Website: apple
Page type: billing-address
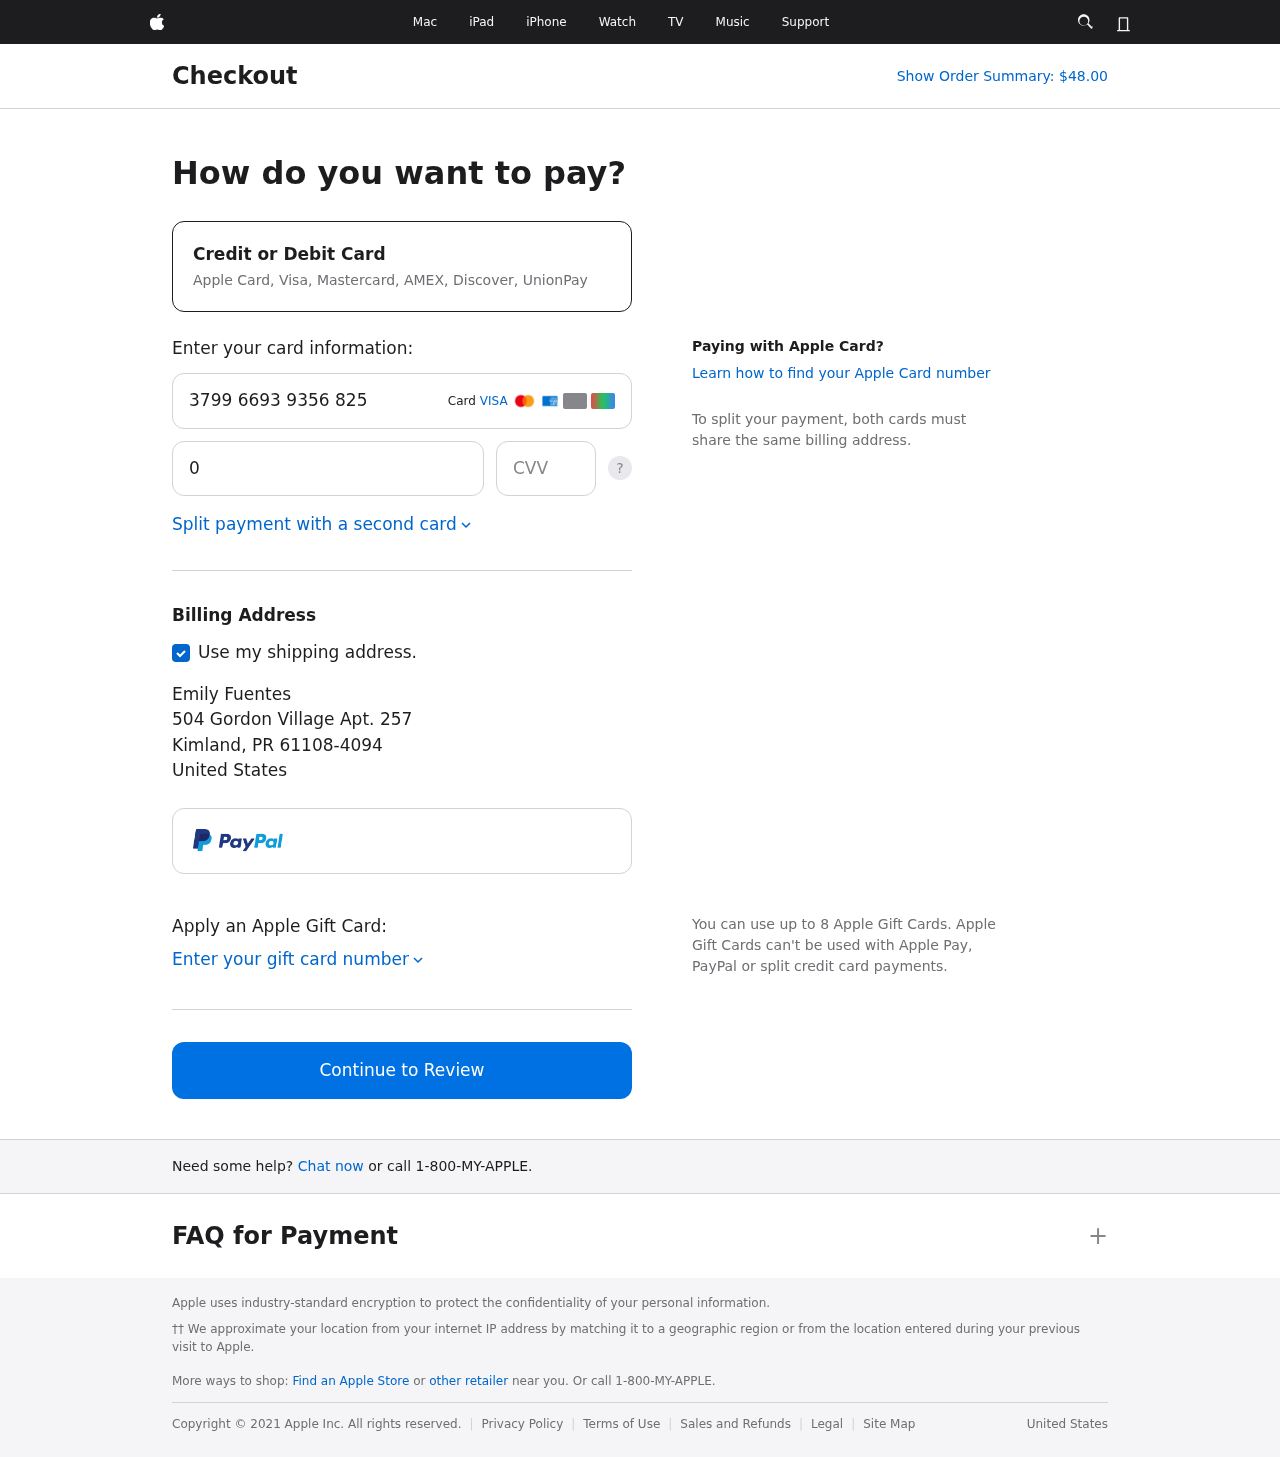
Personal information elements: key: PII_CARD_CVV
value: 5707
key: PII_CARD_EXPIRY
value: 04/30
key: PII_CARD_NUMBER
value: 3799 6693 9356 825
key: PII_CITY
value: Kimland
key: PII_COUNTRY
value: United States
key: PII_FULLNAME
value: Emily Fuentes
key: PII_POSTCODE_FULL
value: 61108-4094
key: PII_STATE_ABBR
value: PR
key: PII_STREET
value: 504 Gordon Village Apt. 257
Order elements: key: ORDER_TOTAL
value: Show Order Summary: $48.00